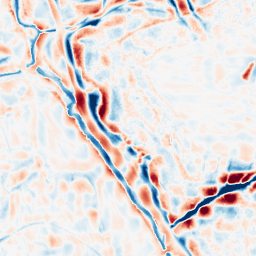
Category: wavelet
Decomposition family: wavelet_biorthogonal
Decomposition parameters: wavelet: bior4.4
level: 4
Upsampling method: cubic_mitchell
Upsampling parameters: scale: 4
Upsampling scale: 4